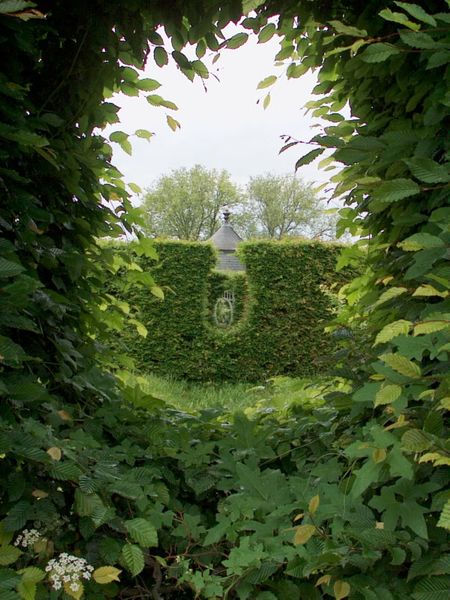
Titel: Hofgarten des Lustschlosses von Veitshöchheim
Künstler: Adam Friedrich von Seinsheim
Standort: Veitshöchsheim, Hofgarten (EU - D - Bayern)
Schlagwörter: baum, blau, blätter, himmel, weiß, bäume, grün, blume, blumen, ausblick, blüte, blüten, dach, gras, park, rasen, wiese, busch, büsche, blatt, pflanzen, oval, rund, garten, ruhe, giebel, hecke, vegetation, durchgang, foto, durchblick, dache, schnitt, loch, flora, löcher, öffnung, fauna, buche, labyrinth, durchsicht, hecken, hag